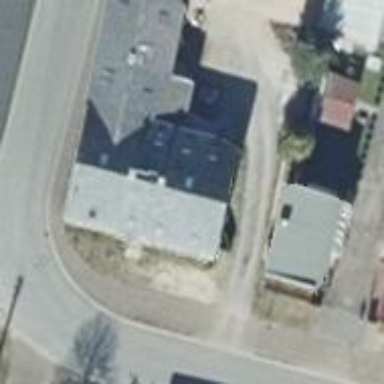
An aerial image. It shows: Residential building with flat roof.